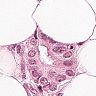
Metastatic tissue present: yes